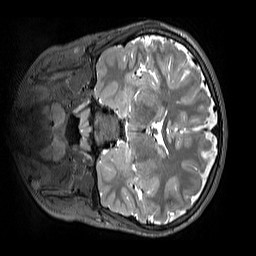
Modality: T2w
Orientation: coronal
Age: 10
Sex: male
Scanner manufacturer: siemens
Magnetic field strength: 3 T
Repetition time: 3.2 s
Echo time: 0.408 s